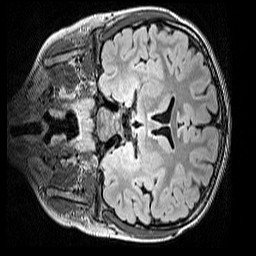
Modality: FLAIR
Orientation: coronal
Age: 9
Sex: male
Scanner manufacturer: siemens
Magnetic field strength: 3 T
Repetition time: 5 s
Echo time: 0.388 s